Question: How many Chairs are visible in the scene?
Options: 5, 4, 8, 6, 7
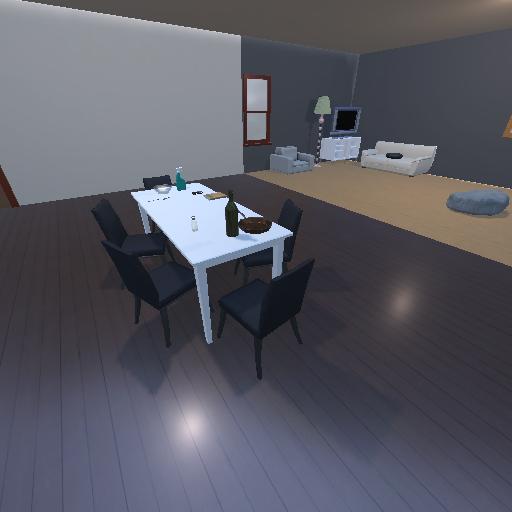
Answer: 5